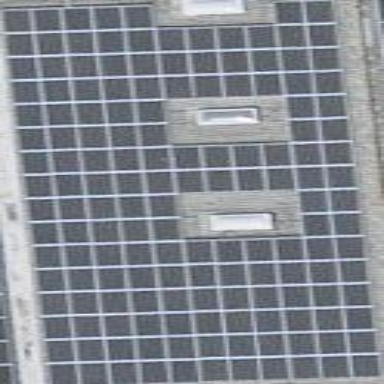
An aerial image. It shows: Solar photovoltaic panel generator.